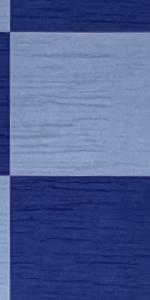
Label: Empty